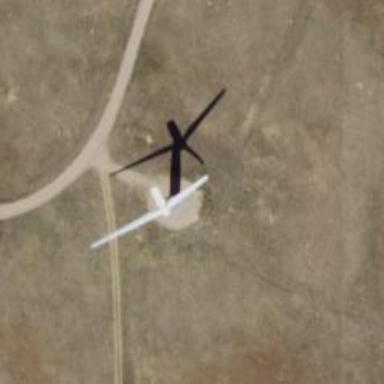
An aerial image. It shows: Wind generator powered by wind turbine.